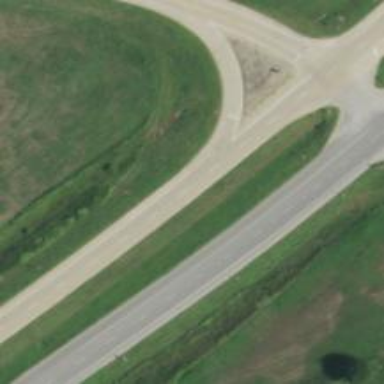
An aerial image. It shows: Trunk link highway.